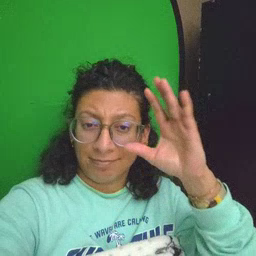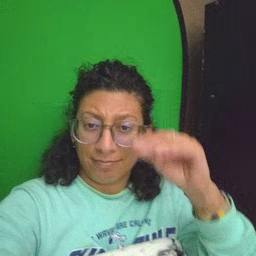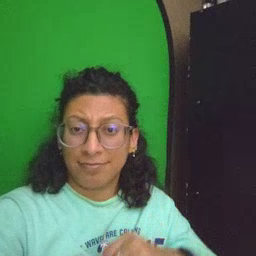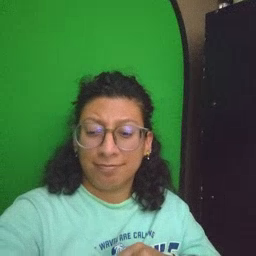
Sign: cowboy